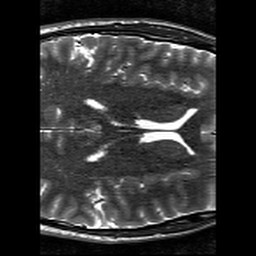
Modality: T2w
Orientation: axial
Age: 33
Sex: male
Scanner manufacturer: siemens
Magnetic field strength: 3 T
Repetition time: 11.39 s
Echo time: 0.09 s